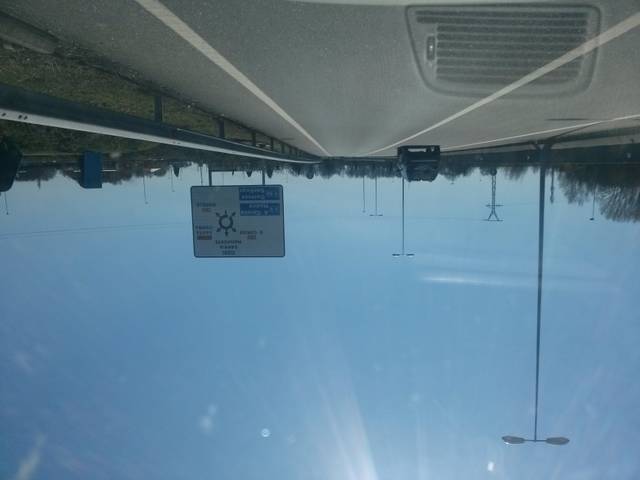
Region: Spain
Coordinates: 42.97, -7.5